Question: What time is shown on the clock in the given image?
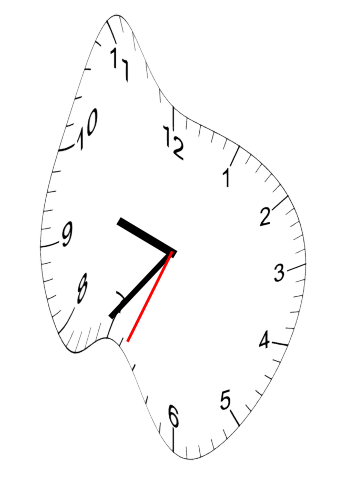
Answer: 09:36:34